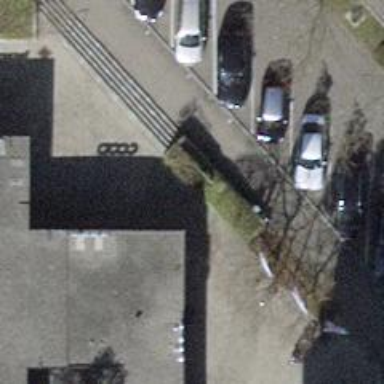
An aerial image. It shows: Bicycle parking facility with anchor stands on asphalt surface.